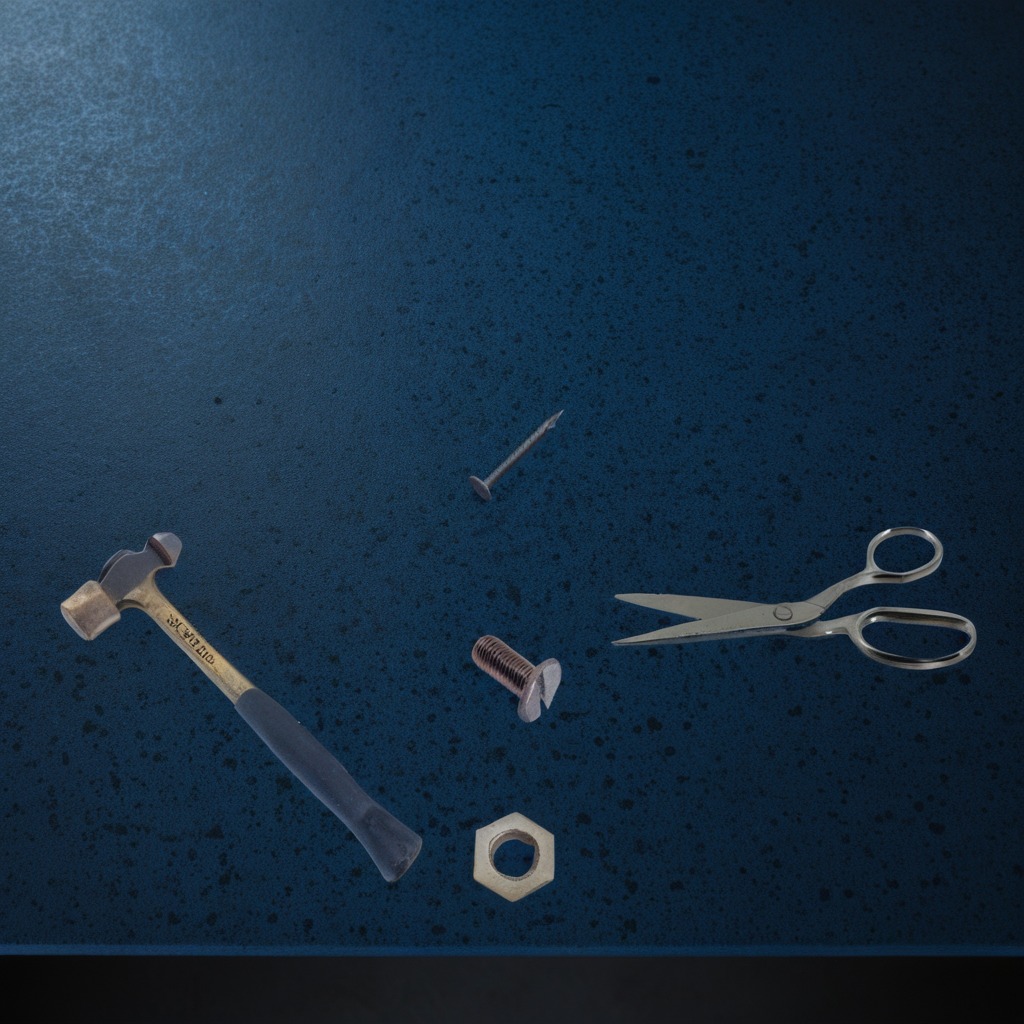
A metal machine screw, an iron nail, a hammer, a metal nut, and a pair of scissors are lying on the granite tabletop.